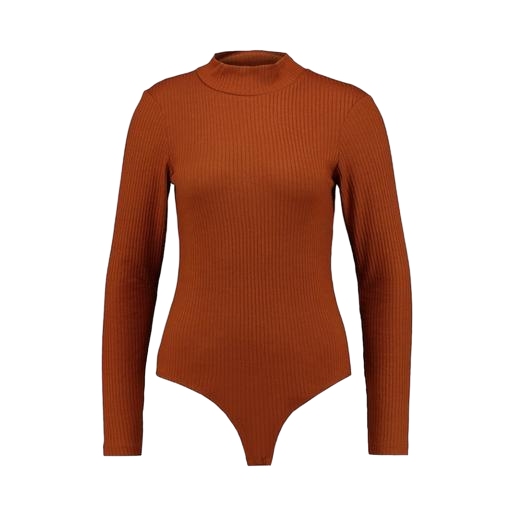
multicolor vero moda rust high neck blouse, brown and long sleeves, brown long sleeves, white background